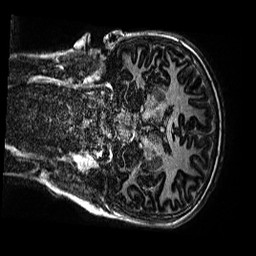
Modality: MP2RAGE
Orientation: coronal
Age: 13
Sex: male
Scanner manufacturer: siemens
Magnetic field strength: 3 T
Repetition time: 4 s
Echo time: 0.00299 s